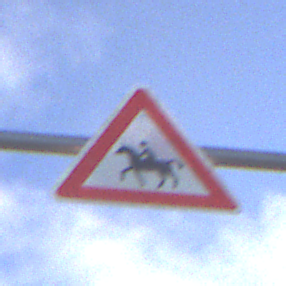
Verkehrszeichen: ReiterRechts
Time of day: SunriseSunset
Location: Outdoor (Nature)
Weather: PartlyCloudy
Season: NotSpecified
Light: Natural